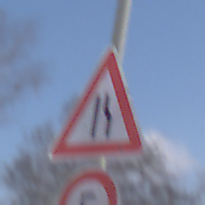
Verkehrszeichen: EinseitigVerengteFahrbahnRechts
Zusatzzeichen unten: Geschwindigkeit5
Umgebung: Outdoor, Nature
Tageszeit: MorningAfternoon
Wetter: PartlyCloudy
Licht: Natural
Jahreszeit: Winter
Kontrast: HighContrast